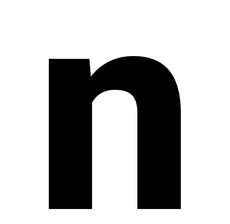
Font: Roboto_ExtraBold